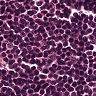
Metastatic tissue present: no